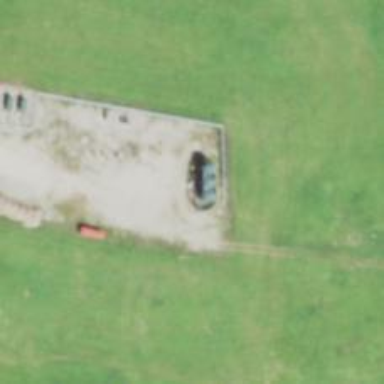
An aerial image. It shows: Storage tank that is man-made.